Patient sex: M
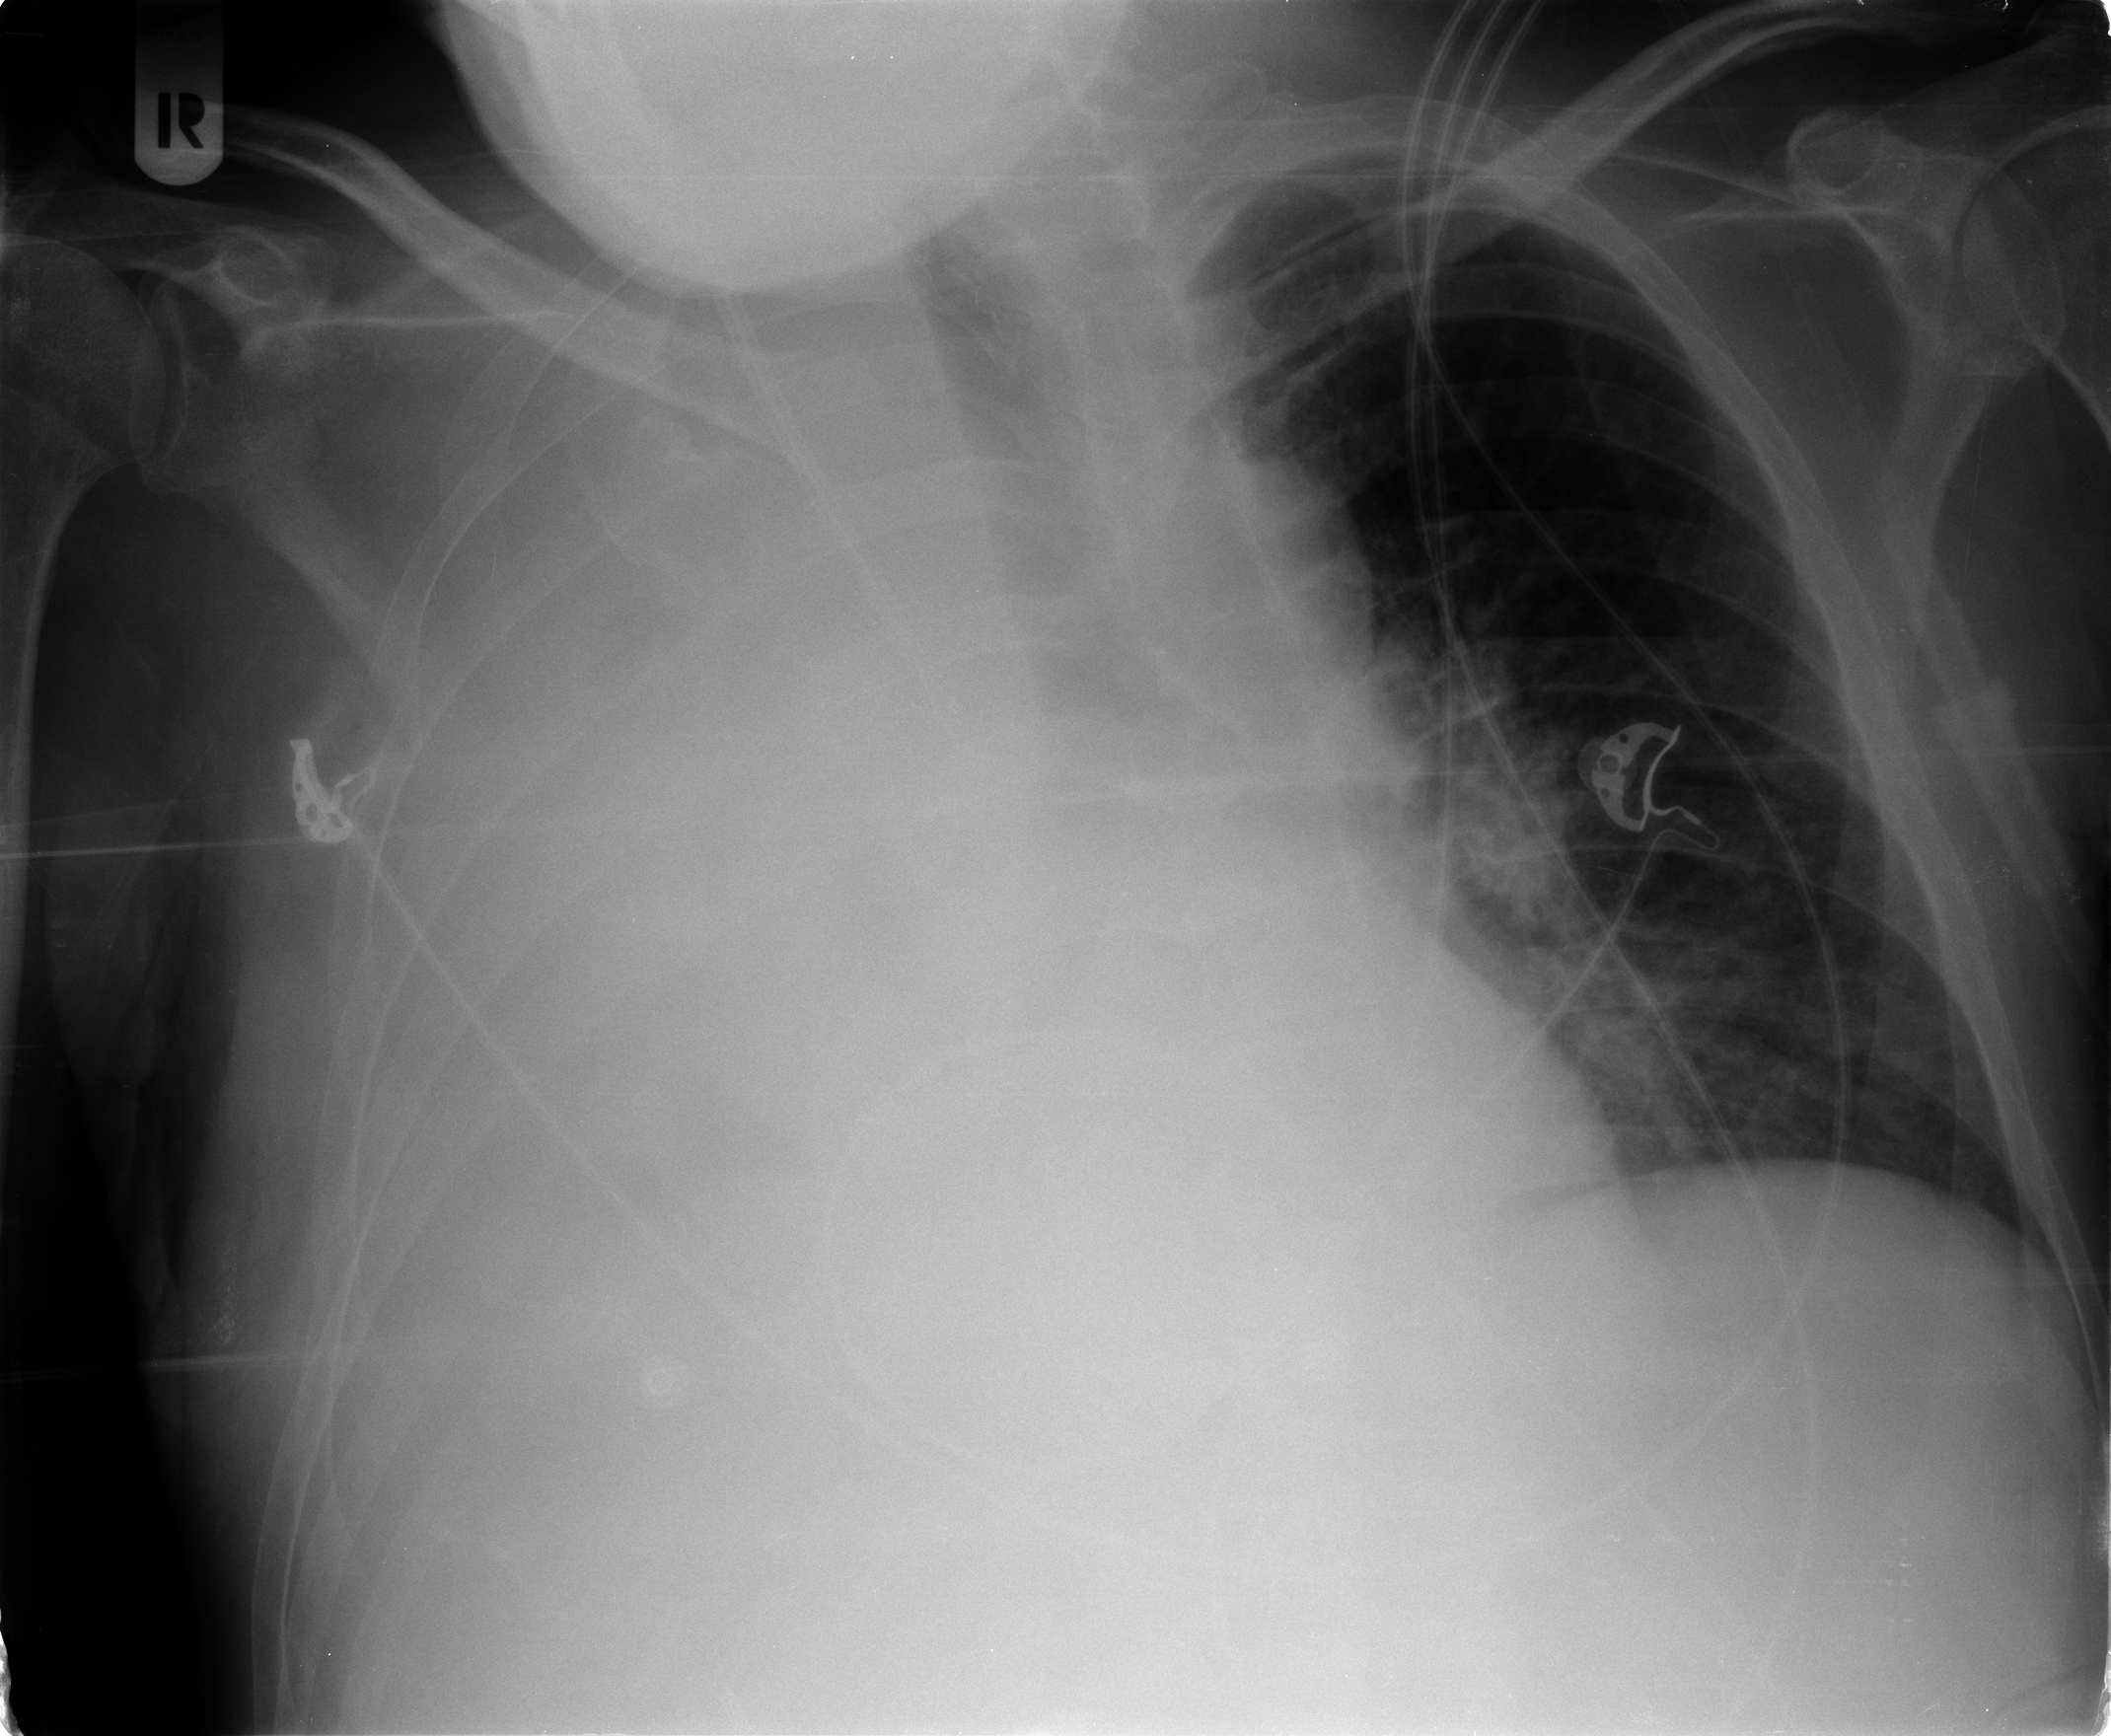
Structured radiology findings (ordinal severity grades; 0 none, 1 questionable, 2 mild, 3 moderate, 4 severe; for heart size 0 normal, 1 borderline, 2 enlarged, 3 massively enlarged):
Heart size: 0
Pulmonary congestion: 2
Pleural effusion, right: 4
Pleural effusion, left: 0
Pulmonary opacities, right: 4
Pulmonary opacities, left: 1
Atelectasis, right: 4
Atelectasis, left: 1